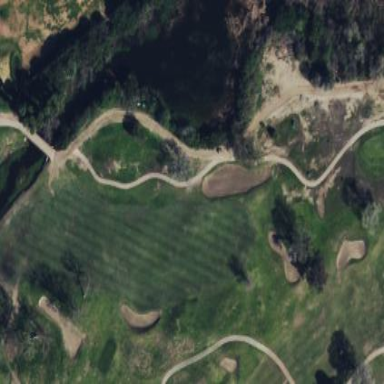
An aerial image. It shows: Golf fairway in the image.